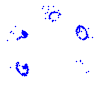
Particle: proton